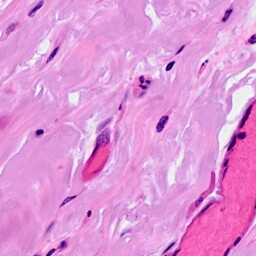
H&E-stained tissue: Breast